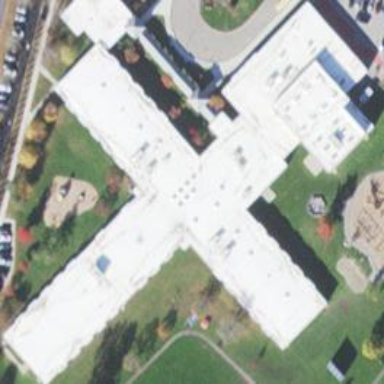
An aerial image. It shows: School building.